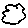
Label: cloud